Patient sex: M
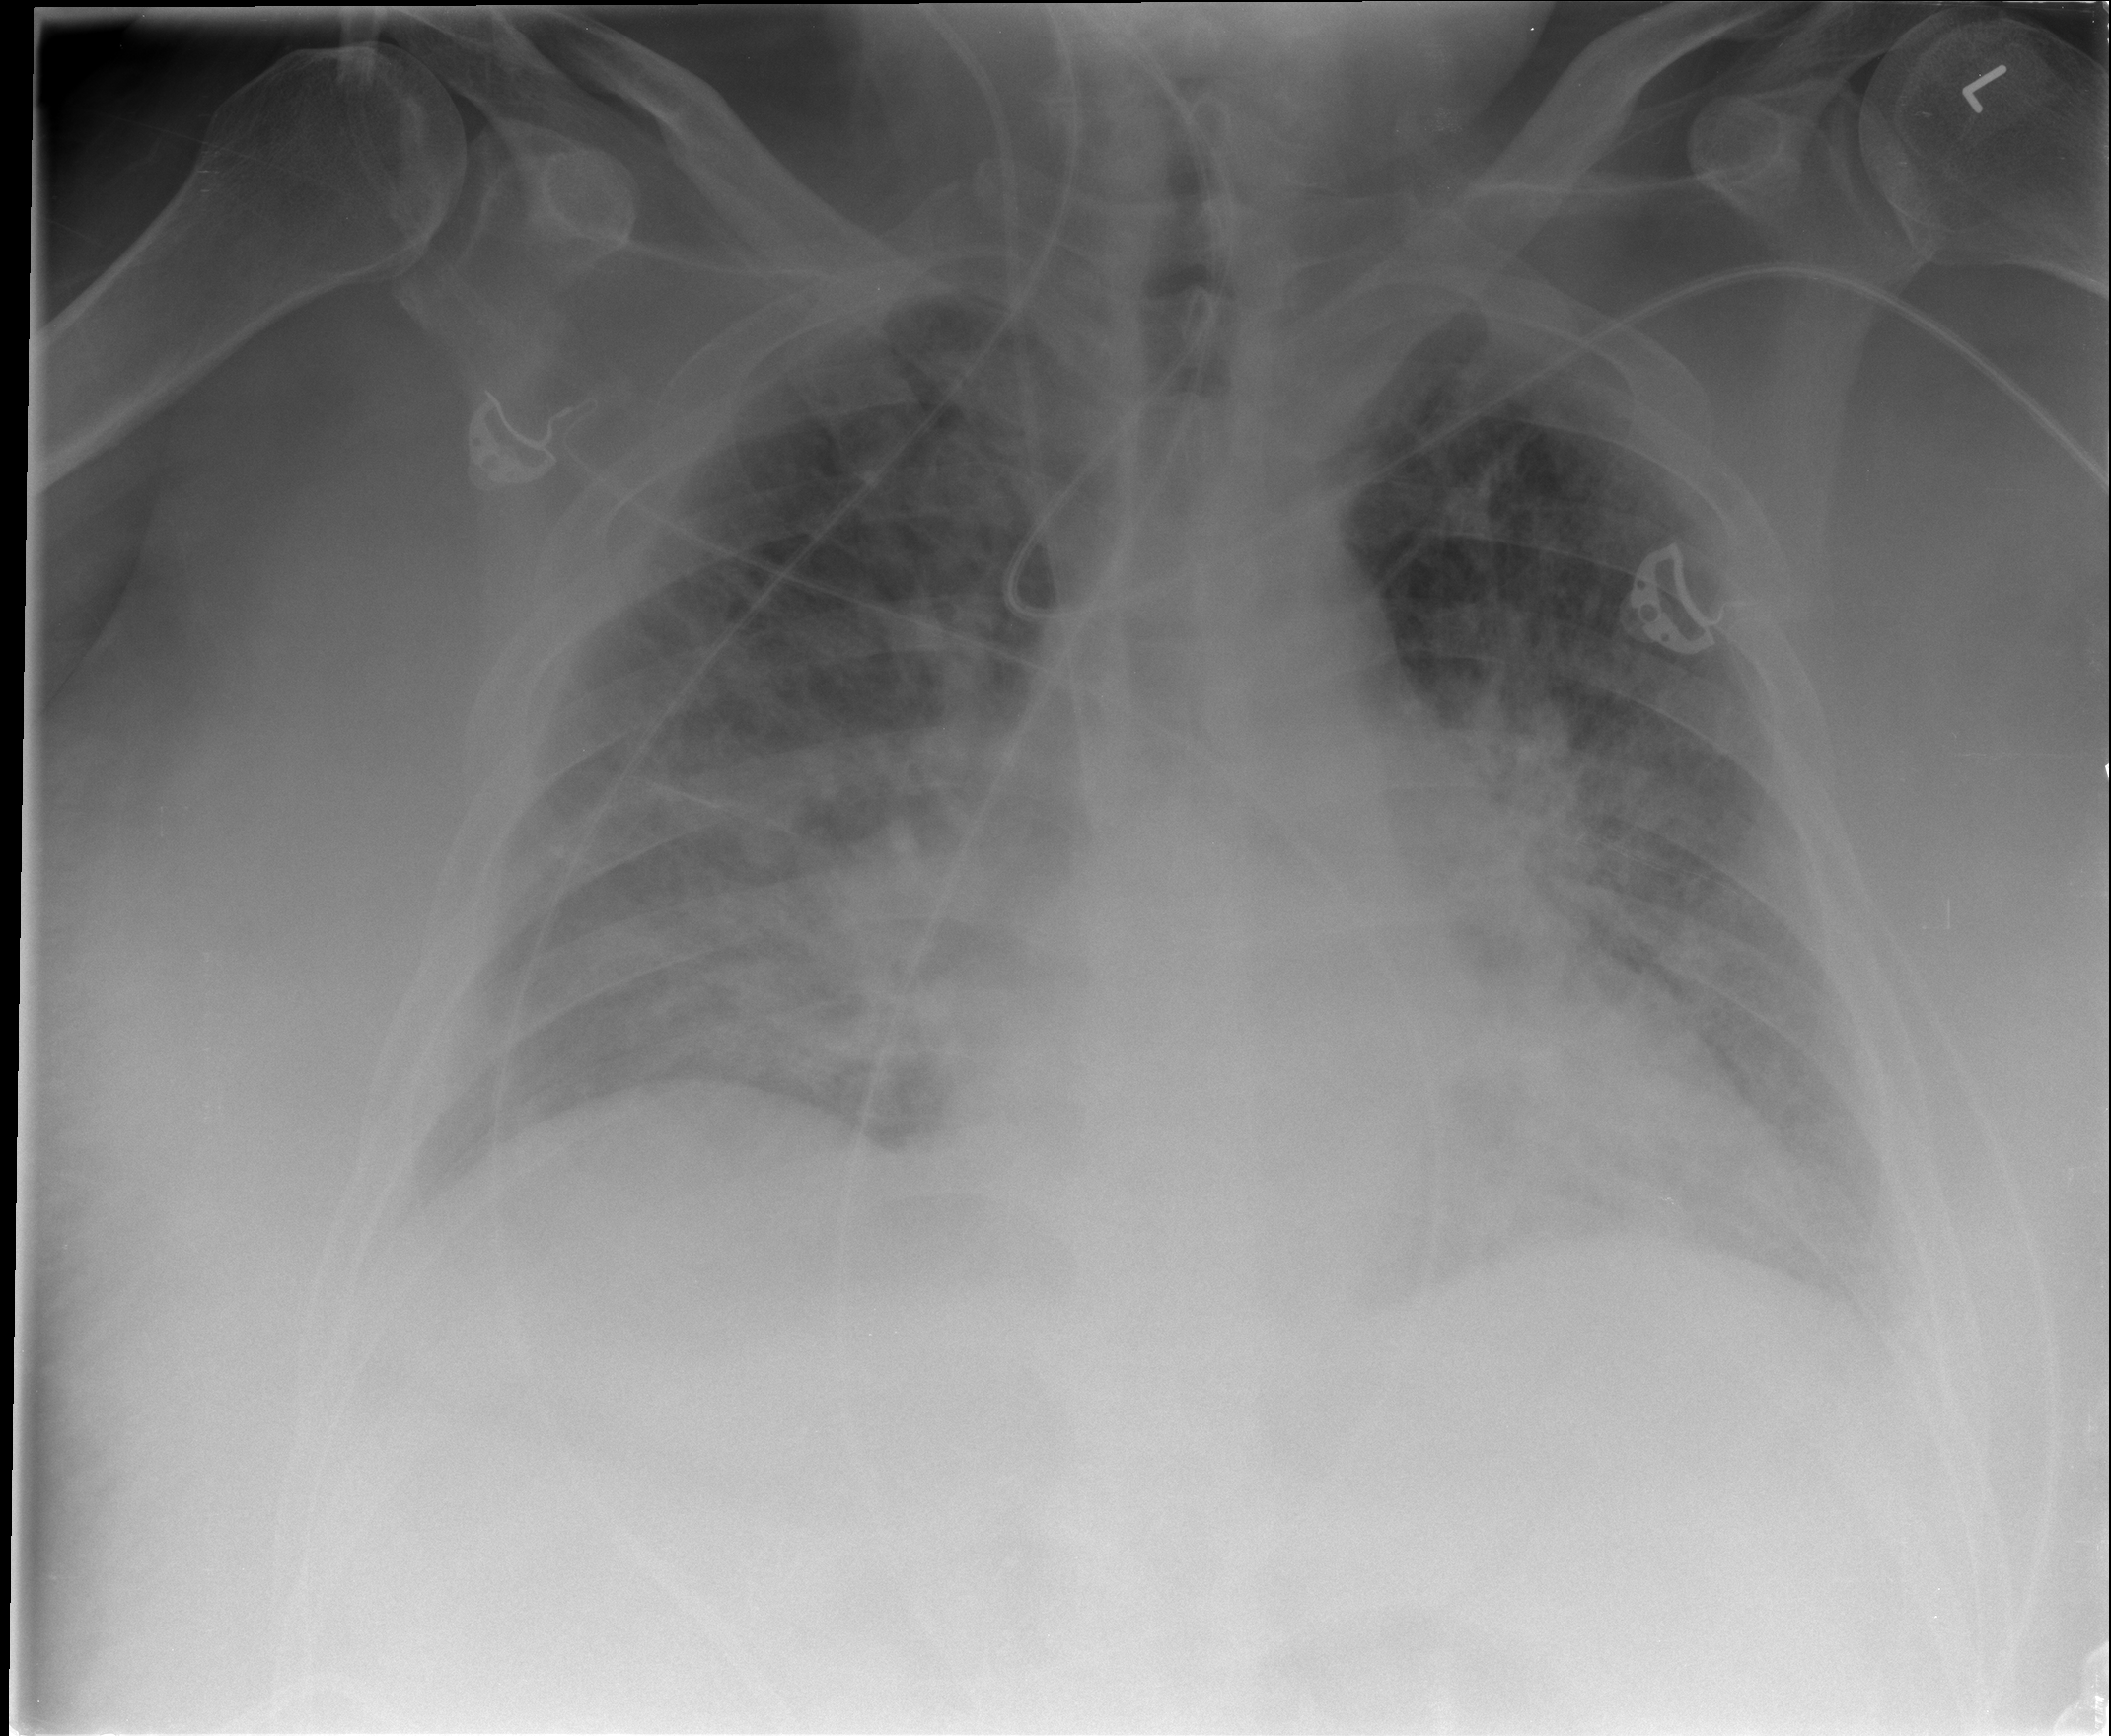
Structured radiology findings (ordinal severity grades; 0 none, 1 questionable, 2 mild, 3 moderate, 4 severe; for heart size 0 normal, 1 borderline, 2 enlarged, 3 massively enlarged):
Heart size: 2
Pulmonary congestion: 3
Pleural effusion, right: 2
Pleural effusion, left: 2
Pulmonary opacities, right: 3
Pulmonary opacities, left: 3
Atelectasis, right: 2
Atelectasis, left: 2